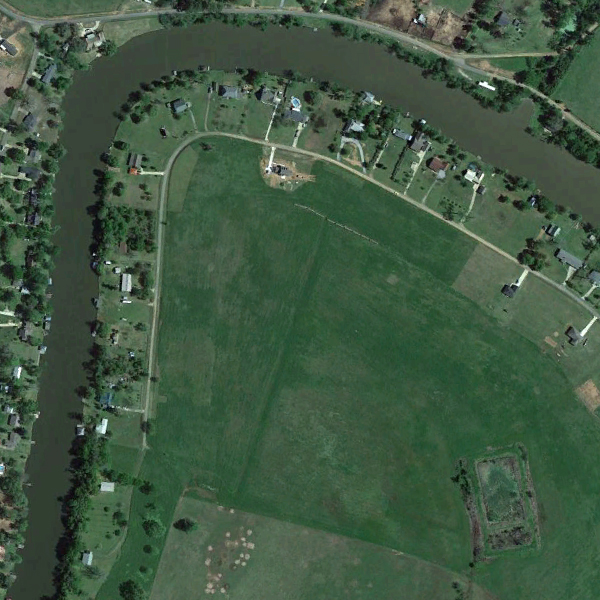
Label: River